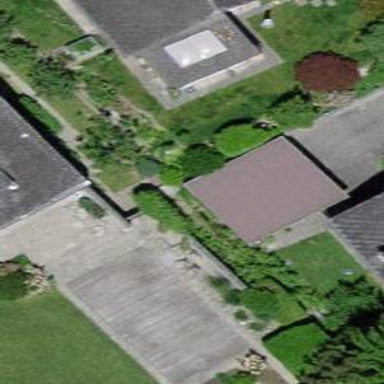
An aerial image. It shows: View of roof of building.